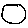
Label: circle